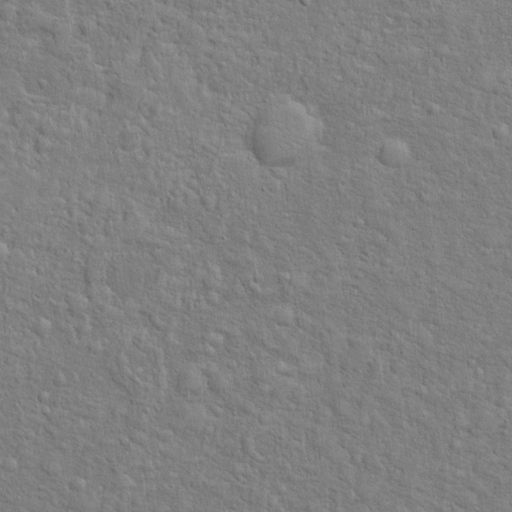
Classes present: Background